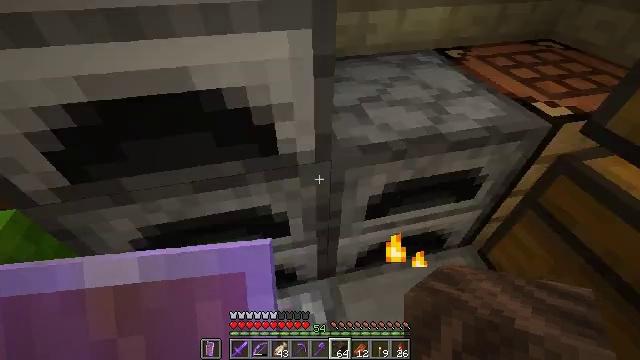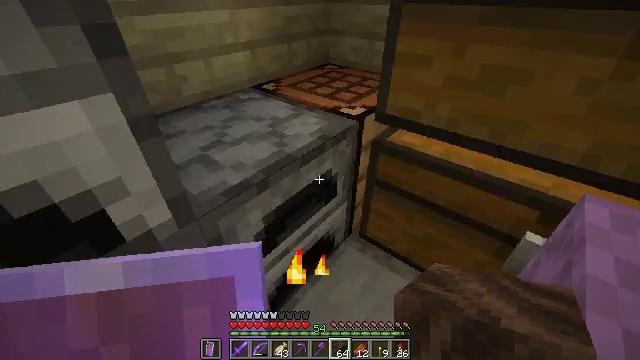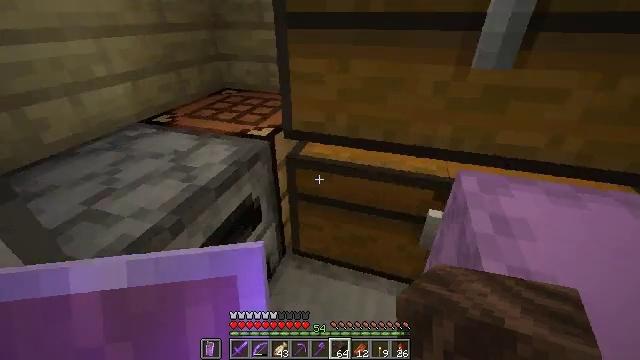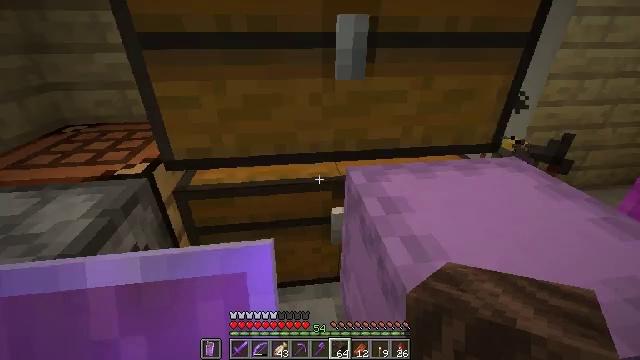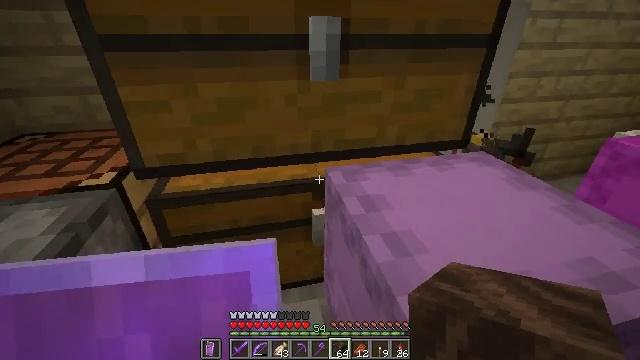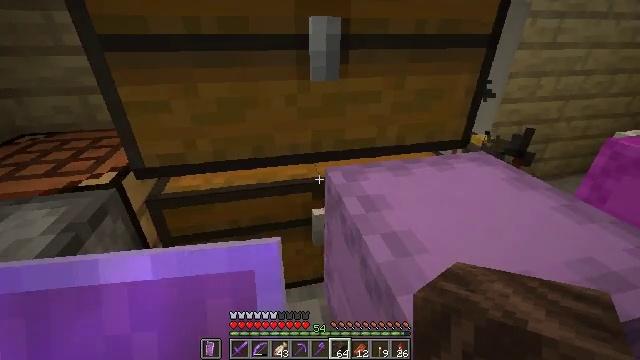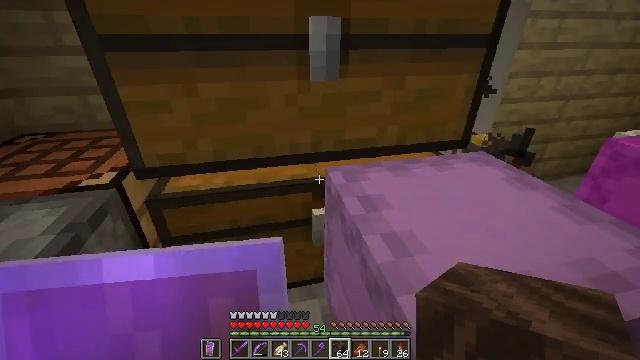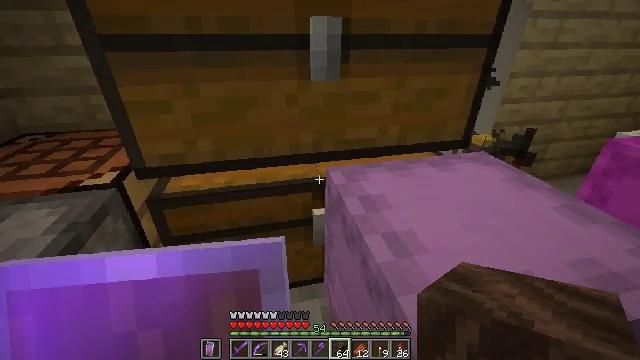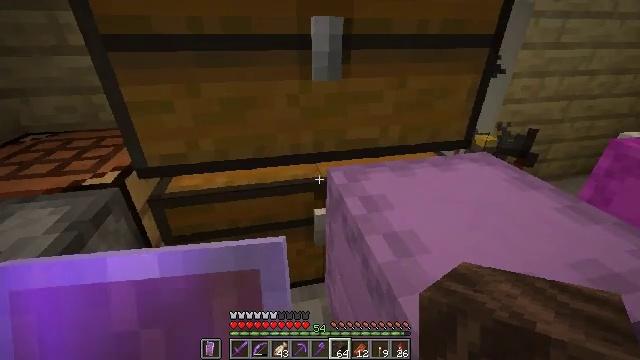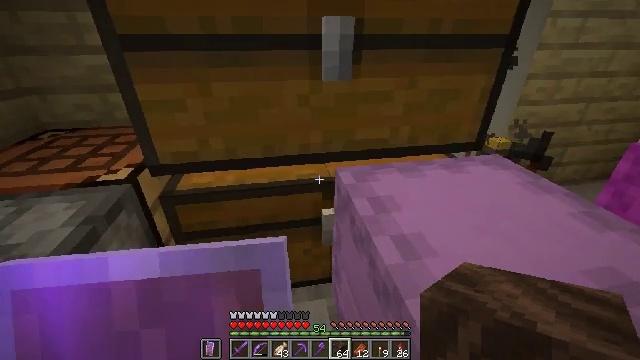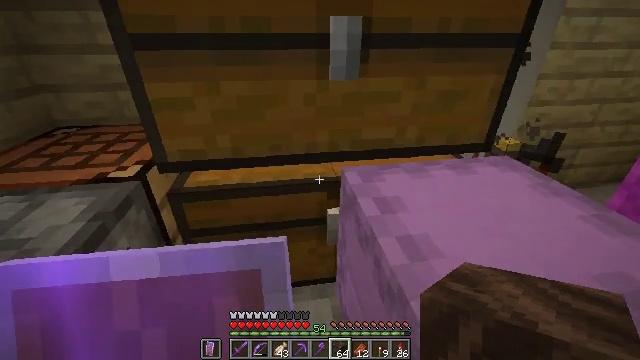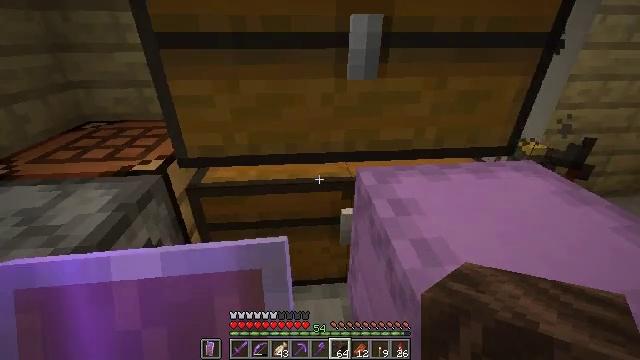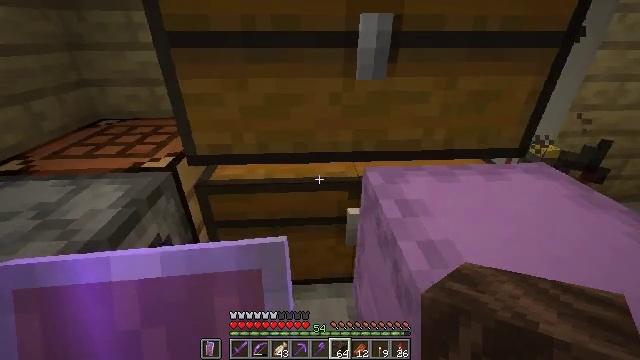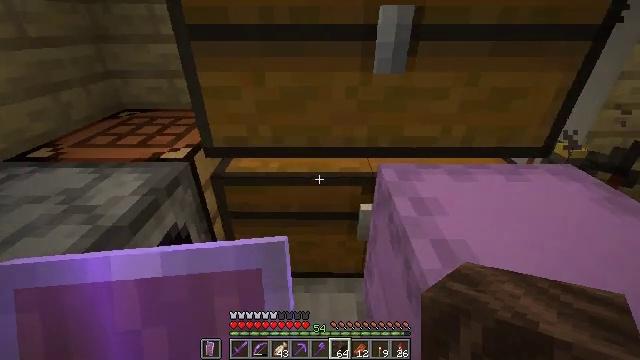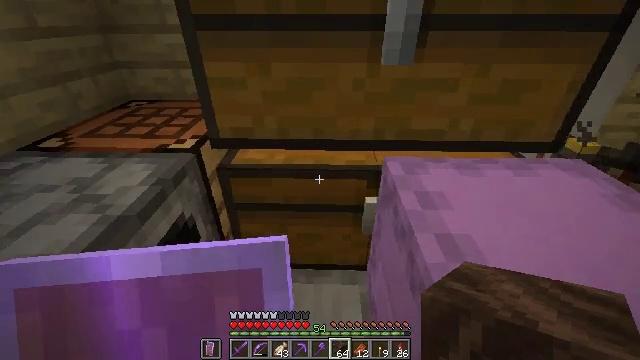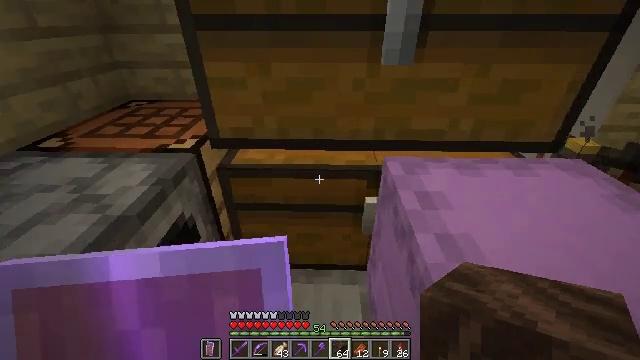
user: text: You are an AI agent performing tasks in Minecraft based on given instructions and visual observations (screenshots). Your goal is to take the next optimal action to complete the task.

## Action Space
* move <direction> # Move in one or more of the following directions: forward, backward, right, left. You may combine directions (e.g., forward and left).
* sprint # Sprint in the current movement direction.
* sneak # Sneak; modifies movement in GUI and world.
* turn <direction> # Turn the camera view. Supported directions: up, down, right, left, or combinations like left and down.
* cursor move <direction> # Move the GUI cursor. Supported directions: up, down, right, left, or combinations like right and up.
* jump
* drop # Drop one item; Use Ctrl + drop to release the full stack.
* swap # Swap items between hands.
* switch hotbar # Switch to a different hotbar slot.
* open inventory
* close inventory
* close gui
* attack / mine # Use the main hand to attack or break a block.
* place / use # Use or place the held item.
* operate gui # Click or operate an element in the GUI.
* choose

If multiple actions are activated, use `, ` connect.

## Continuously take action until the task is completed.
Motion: motion action
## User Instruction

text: Prepare the materials to craft a soul campfire.
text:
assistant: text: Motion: turn right and up
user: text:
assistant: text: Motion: turn right and up
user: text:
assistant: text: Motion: turn right and up
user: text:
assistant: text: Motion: turn right
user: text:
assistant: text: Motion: no_op
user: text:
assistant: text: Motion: no_op
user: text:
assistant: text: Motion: no_op
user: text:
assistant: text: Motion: no_op
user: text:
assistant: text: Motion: turn left
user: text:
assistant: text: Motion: turn left
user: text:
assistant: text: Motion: turn left
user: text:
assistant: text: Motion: turn left
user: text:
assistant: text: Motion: turn left and down
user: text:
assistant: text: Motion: turn left and down
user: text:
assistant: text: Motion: no_op
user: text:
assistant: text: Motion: no_op
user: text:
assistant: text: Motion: turn left
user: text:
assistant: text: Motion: move forward, turn left
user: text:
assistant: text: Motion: move forward, turn left
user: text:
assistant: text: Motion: move forward, turn left
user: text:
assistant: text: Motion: move forward
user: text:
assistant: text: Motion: move forward, turn left
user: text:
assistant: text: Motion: move forward, turn left, jump
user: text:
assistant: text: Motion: move forward, turn left, jump
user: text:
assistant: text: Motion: move forward, turn left and down, jump
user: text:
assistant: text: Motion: move forward, turn down, jump
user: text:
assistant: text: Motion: move forward, turn down
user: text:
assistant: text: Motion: move forward, turn down
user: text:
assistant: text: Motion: move forward, turn right and down
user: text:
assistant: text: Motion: move forward, turn right and down